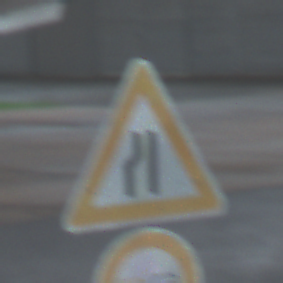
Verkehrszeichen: EinseitigVerengteFahrbahnLinks
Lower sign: Ueberholverbot
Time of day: Midday
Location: Outdoor (Suburban)
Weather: Overcast
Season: NotSpecified
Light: Natural